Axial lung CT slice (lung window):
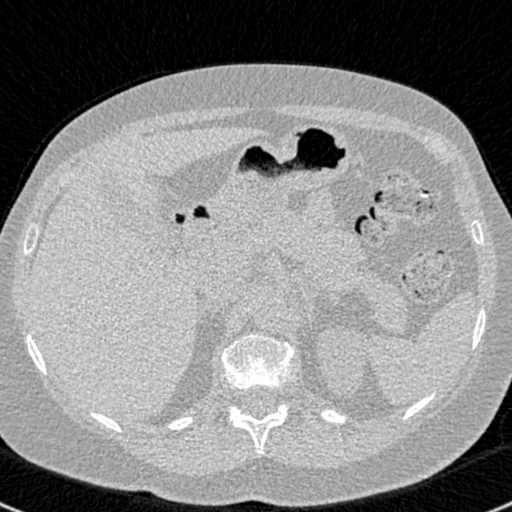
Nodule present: no